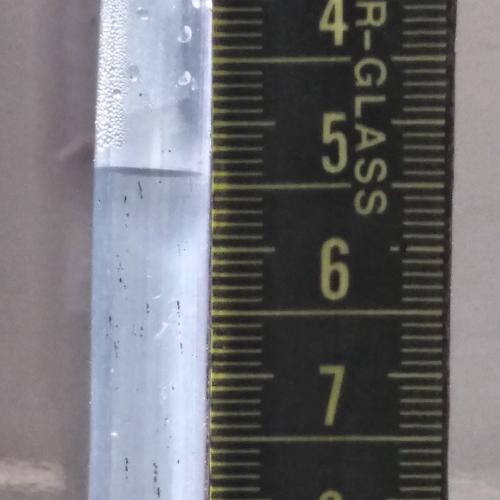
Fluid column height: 5.4 cm